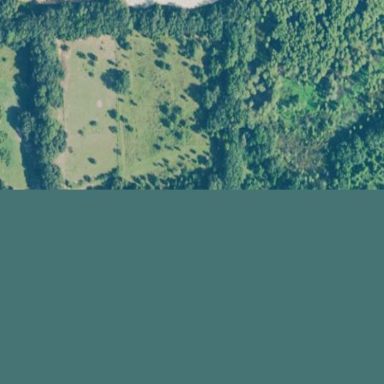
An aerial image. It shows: Swampy wetland known as forested wetland.